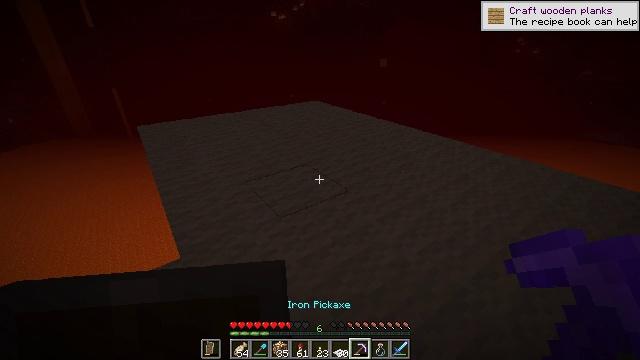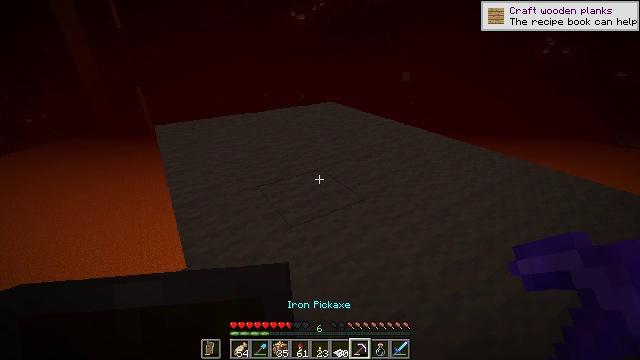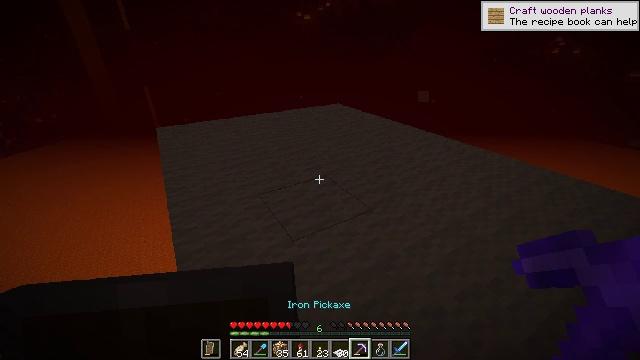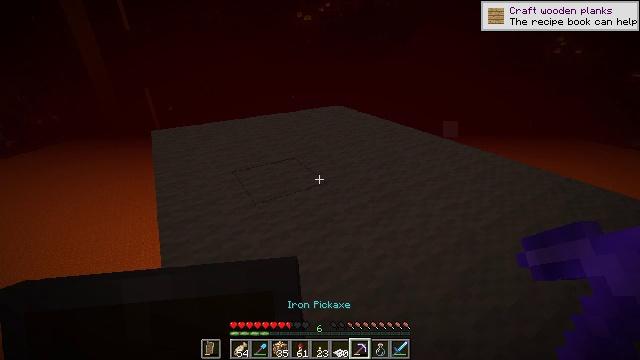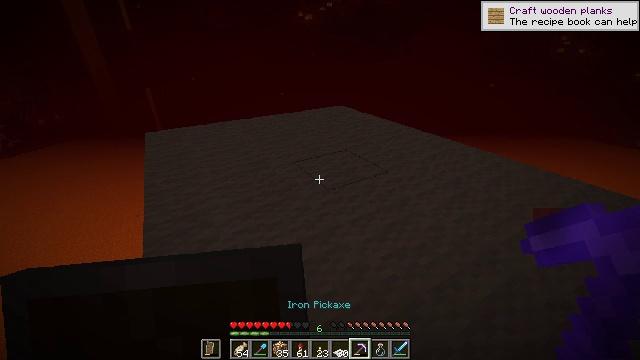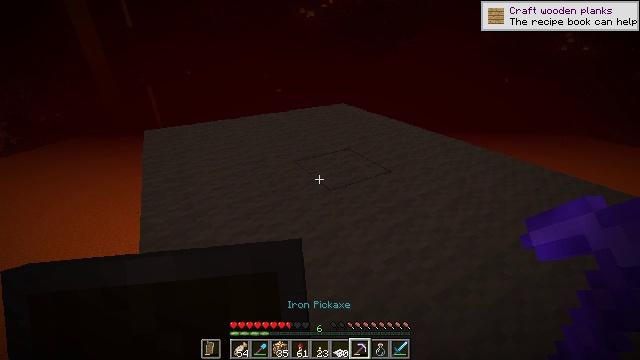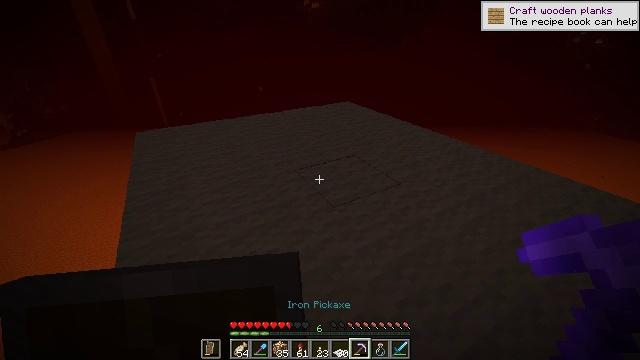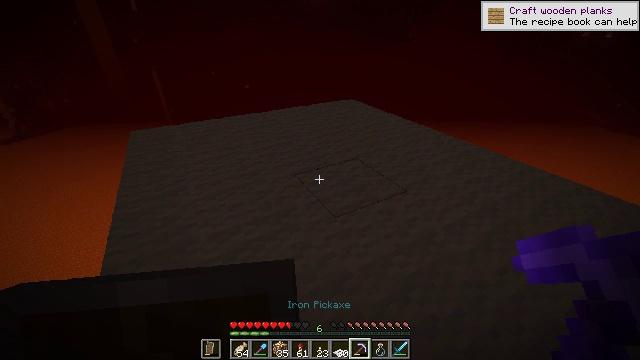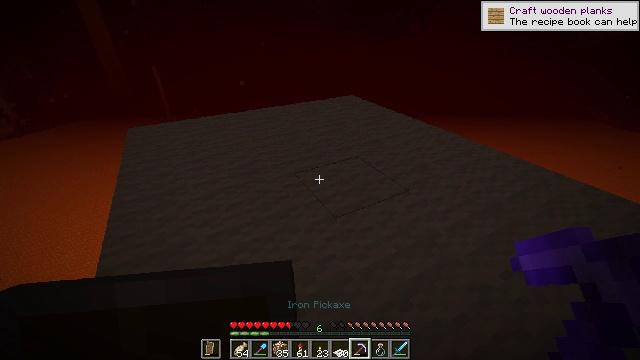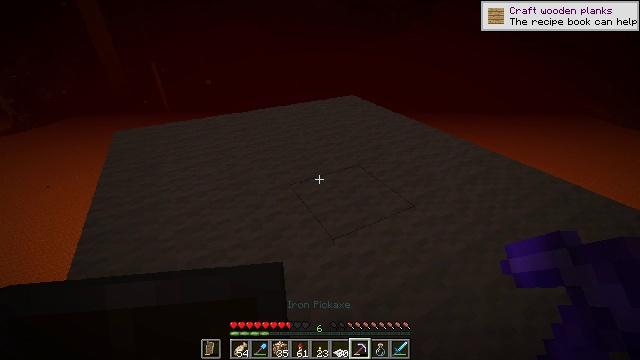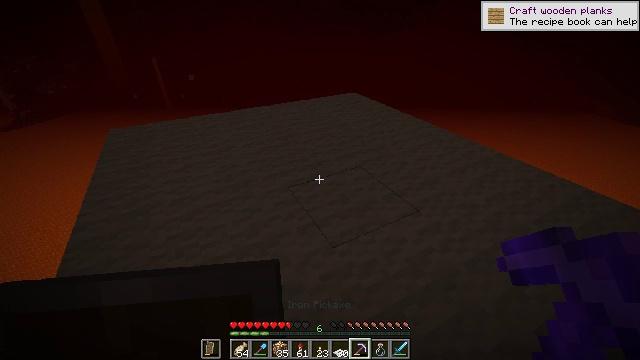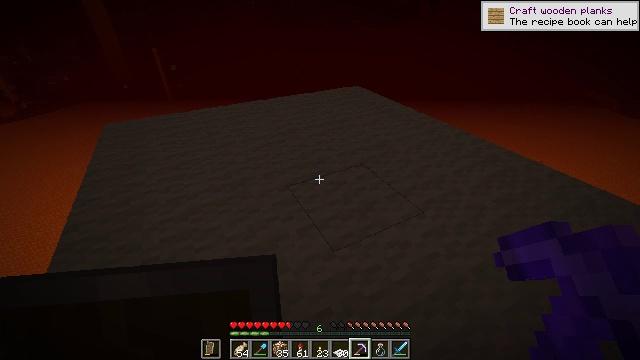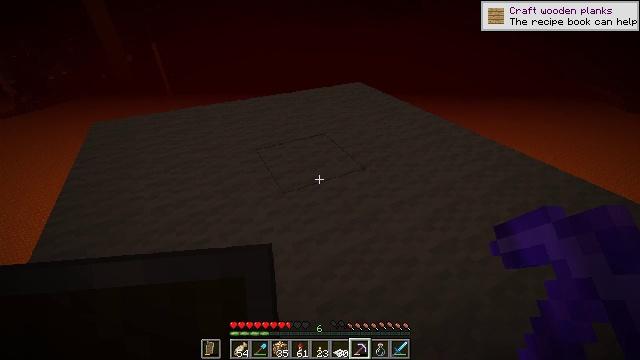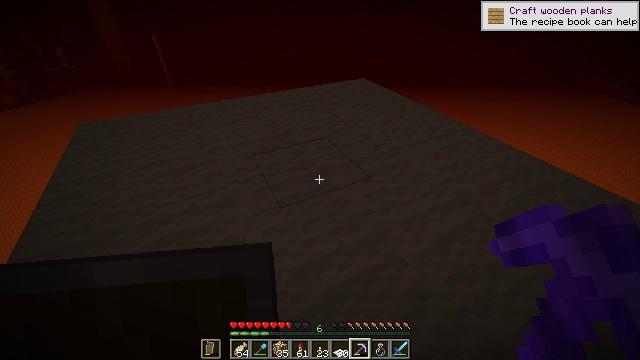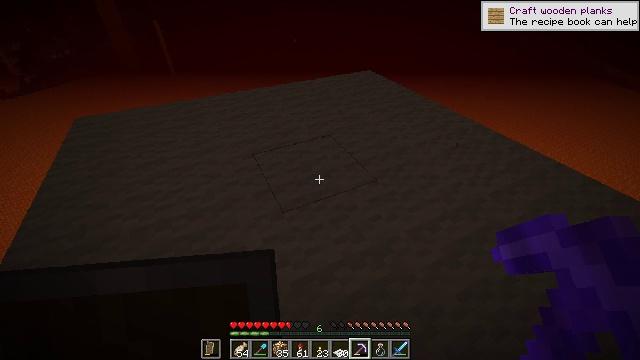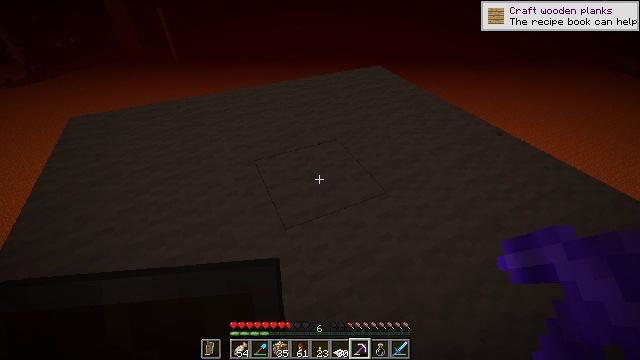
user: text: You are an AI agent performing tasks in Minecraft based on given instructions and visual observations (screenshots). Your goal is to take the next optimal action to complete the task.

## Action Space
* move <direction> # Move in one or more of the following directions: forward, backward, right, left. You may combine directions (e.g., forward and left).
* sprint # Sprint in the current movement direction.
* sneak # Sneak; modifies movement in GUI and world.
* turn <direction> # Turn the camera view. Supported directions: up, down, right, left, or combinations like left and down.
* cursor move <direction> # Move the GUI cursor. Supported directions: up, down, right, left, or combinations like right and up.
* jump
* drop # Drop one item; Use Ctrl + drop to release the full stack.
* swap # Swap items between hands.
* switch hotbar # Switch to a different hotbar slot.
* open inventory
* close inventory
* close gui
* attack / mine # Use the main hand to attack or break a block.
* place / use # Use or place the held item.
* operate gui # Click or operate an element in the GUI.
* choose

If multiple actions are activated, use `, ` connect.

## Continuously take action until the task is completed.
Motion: motion action
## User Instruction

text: Collect the white carpet by hitting it.
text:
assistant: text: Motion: move forward, turn left
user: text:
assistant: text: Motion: move forward, turn left
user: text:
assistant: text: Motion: move forward
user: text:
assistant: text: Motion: move forward
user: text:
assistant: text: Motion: move forward
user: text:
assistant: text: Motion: move forward, turn down
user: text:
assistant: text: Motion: move forward, turn down
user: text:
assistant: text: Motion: move forward
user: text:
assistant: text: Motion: move forward
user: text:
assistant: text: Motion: move forward
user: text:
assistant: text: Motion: move forward, turn down
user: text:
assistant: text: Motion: move forward, turn down
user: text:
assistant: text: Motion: move forward, turn down
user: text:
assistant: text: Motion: move forward, turn down
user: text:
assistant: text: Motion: move forward, turn left and down
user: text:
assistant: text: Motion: move forward, turn down
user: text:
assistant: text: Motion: turn down
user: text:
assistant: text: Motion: turn left and down
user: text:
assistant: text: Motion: no_op
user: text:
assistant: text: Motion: turn down
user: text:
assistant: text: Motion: turn down
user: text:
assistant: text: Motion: turn down
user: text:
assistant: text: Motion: turn left and down
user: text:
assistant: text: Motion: no_op
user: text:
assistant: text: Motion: attack / mine
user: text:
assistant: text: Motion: turn down, attack / mine
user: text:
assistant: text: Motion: attack / mine
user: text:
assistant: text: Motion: attack / mine
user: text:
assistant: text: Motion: no_op
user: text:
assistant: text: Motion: no_op